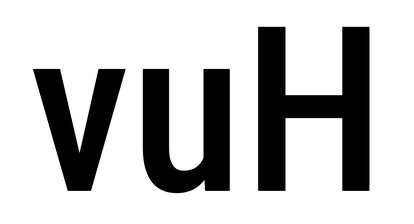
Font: Roboto_Condensed_Medium